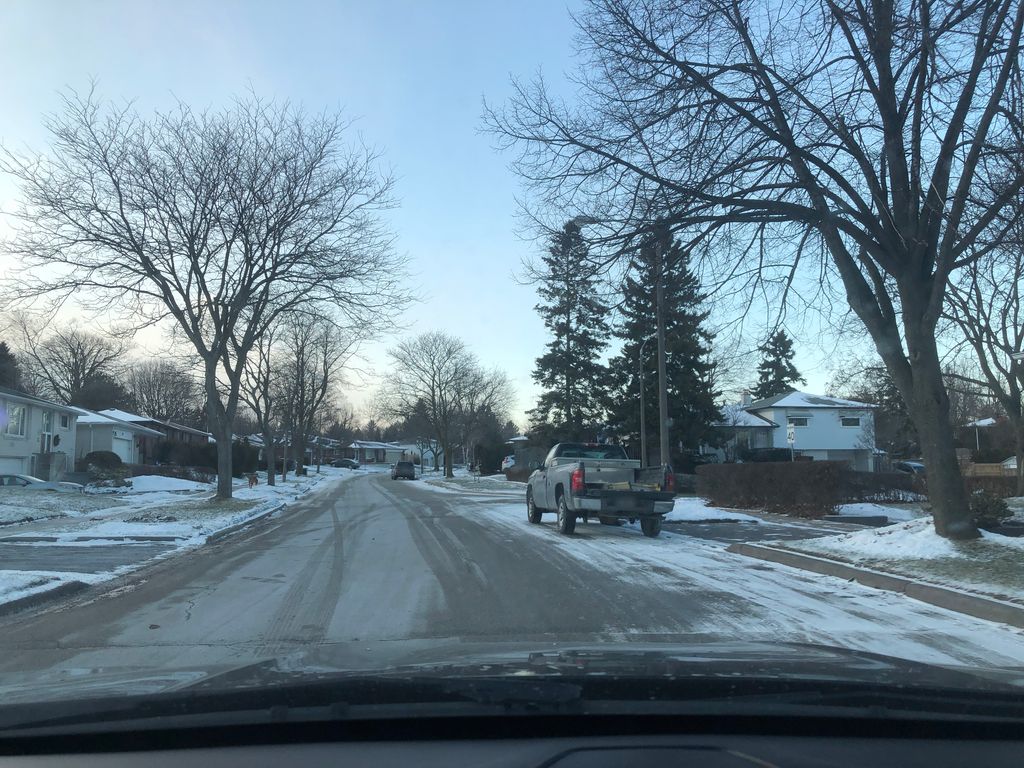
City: toronto